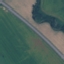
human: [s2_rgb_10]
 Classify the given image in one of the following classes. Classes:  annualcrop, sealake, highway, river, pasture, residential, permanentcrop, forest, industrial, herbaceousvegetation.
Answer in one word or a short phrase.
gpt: Highway